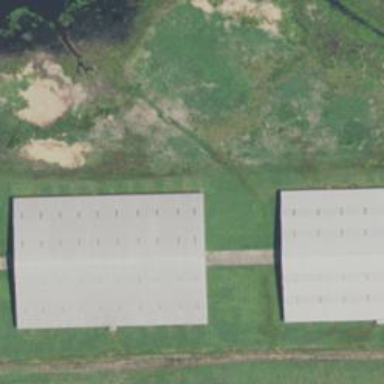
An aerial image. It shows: Warehouse.